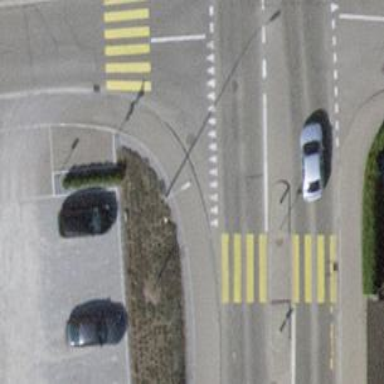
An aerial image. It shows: Asphalt sidewalk along the footway.